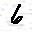
Label: 6